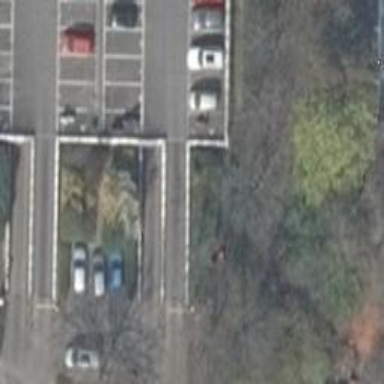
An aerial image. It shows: Parking entrance.